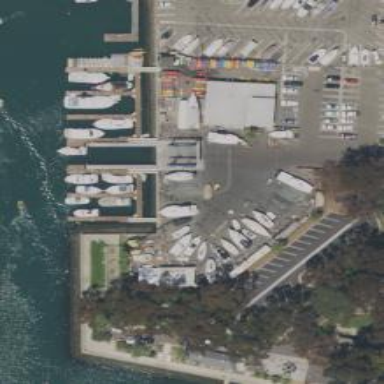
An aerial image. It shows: Pier with mooring facilities.